Question: I have a small MSFlexGrid with 1 fixed column, and 2 fixed rows.

As you can see MergeRow works in the top row.
I want the 2 top cells from the first column to merge as well, but the separation remains.
The code I am using is:
'''
with grdPrm
.MergeCells = 1
.MergeRow(0) = True
.MergeCol(0) = True
.TextMatrix(1, 0) = .TextMatrix(0, 0)
End With 'grdPrm
'''
I tried the values 0,1,2,3,4 for MergeCells as well as the constants flexMergeFree and flexMergeRestrictBoth.
Does anyone know why MergeCol does not work for me?
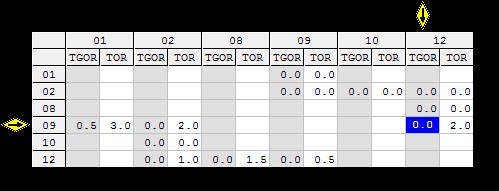
Answer: It appears that '.TextMatrix(1, 0) = .TextMatrix(0, 0)' does not make the contents exactly equal.
MergeCol does work when I replace that line with:
'''
.TextMatrix(0, 0) = " "
.TextMatrix(1, 0) = " "
'''
It probably has something to do that I originally filled TextMatrix(0,0) via the .FormatString property:
'''
.FormatString = "^ " & "|> " & strFC(0) & " |> " & strFC(0) & " " & ......
'''
Apparently '.TextMatrix(1, 0) = .TextMatrix(0, 0)' only assigns the contents, while MergeCol also checks for more than that (like explicit formatting)